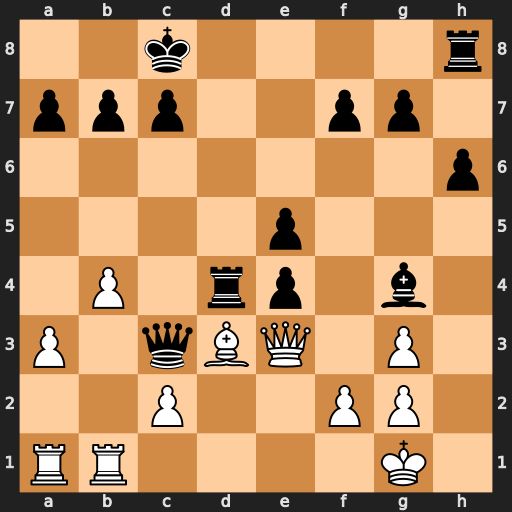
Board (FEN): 2k4r/ppp2pp1/7p/4p3/1P1rp1b1/P1qBQ1P1/2P2PP1/RR4K1
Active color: w
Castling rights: -
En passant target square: -
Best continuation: Be2 Qxc2 Bxg4+